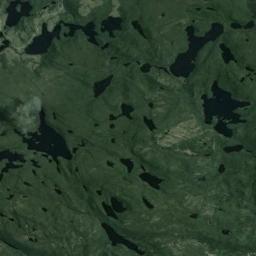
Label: wetland